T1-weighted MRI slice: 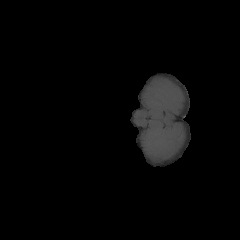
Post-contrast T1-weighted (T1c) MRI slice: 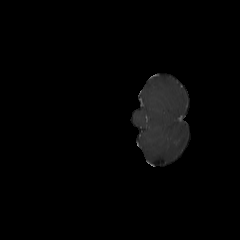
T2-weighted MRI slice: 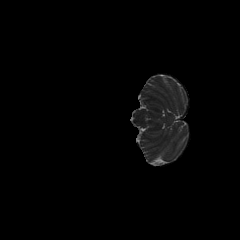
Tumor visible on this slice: no